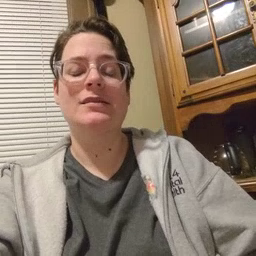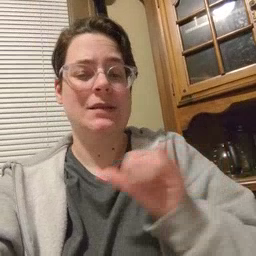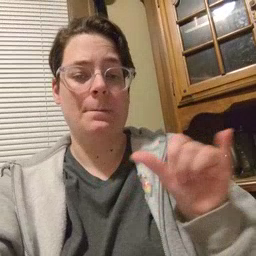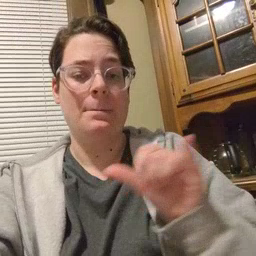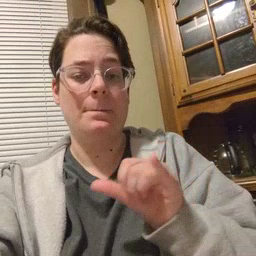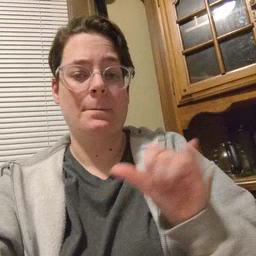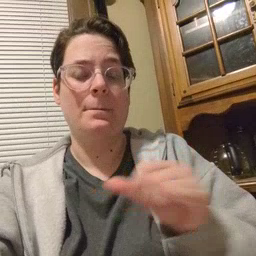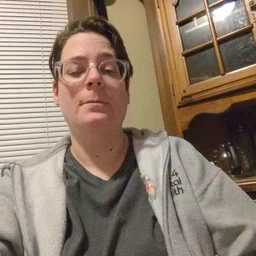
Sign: same